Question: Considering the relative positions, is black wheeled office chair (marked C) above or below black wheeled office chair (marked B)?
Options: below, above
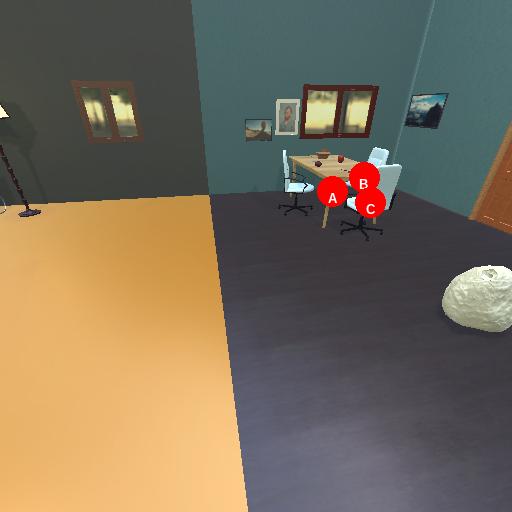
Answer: below